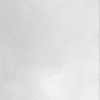
Label: dusty